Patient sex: F
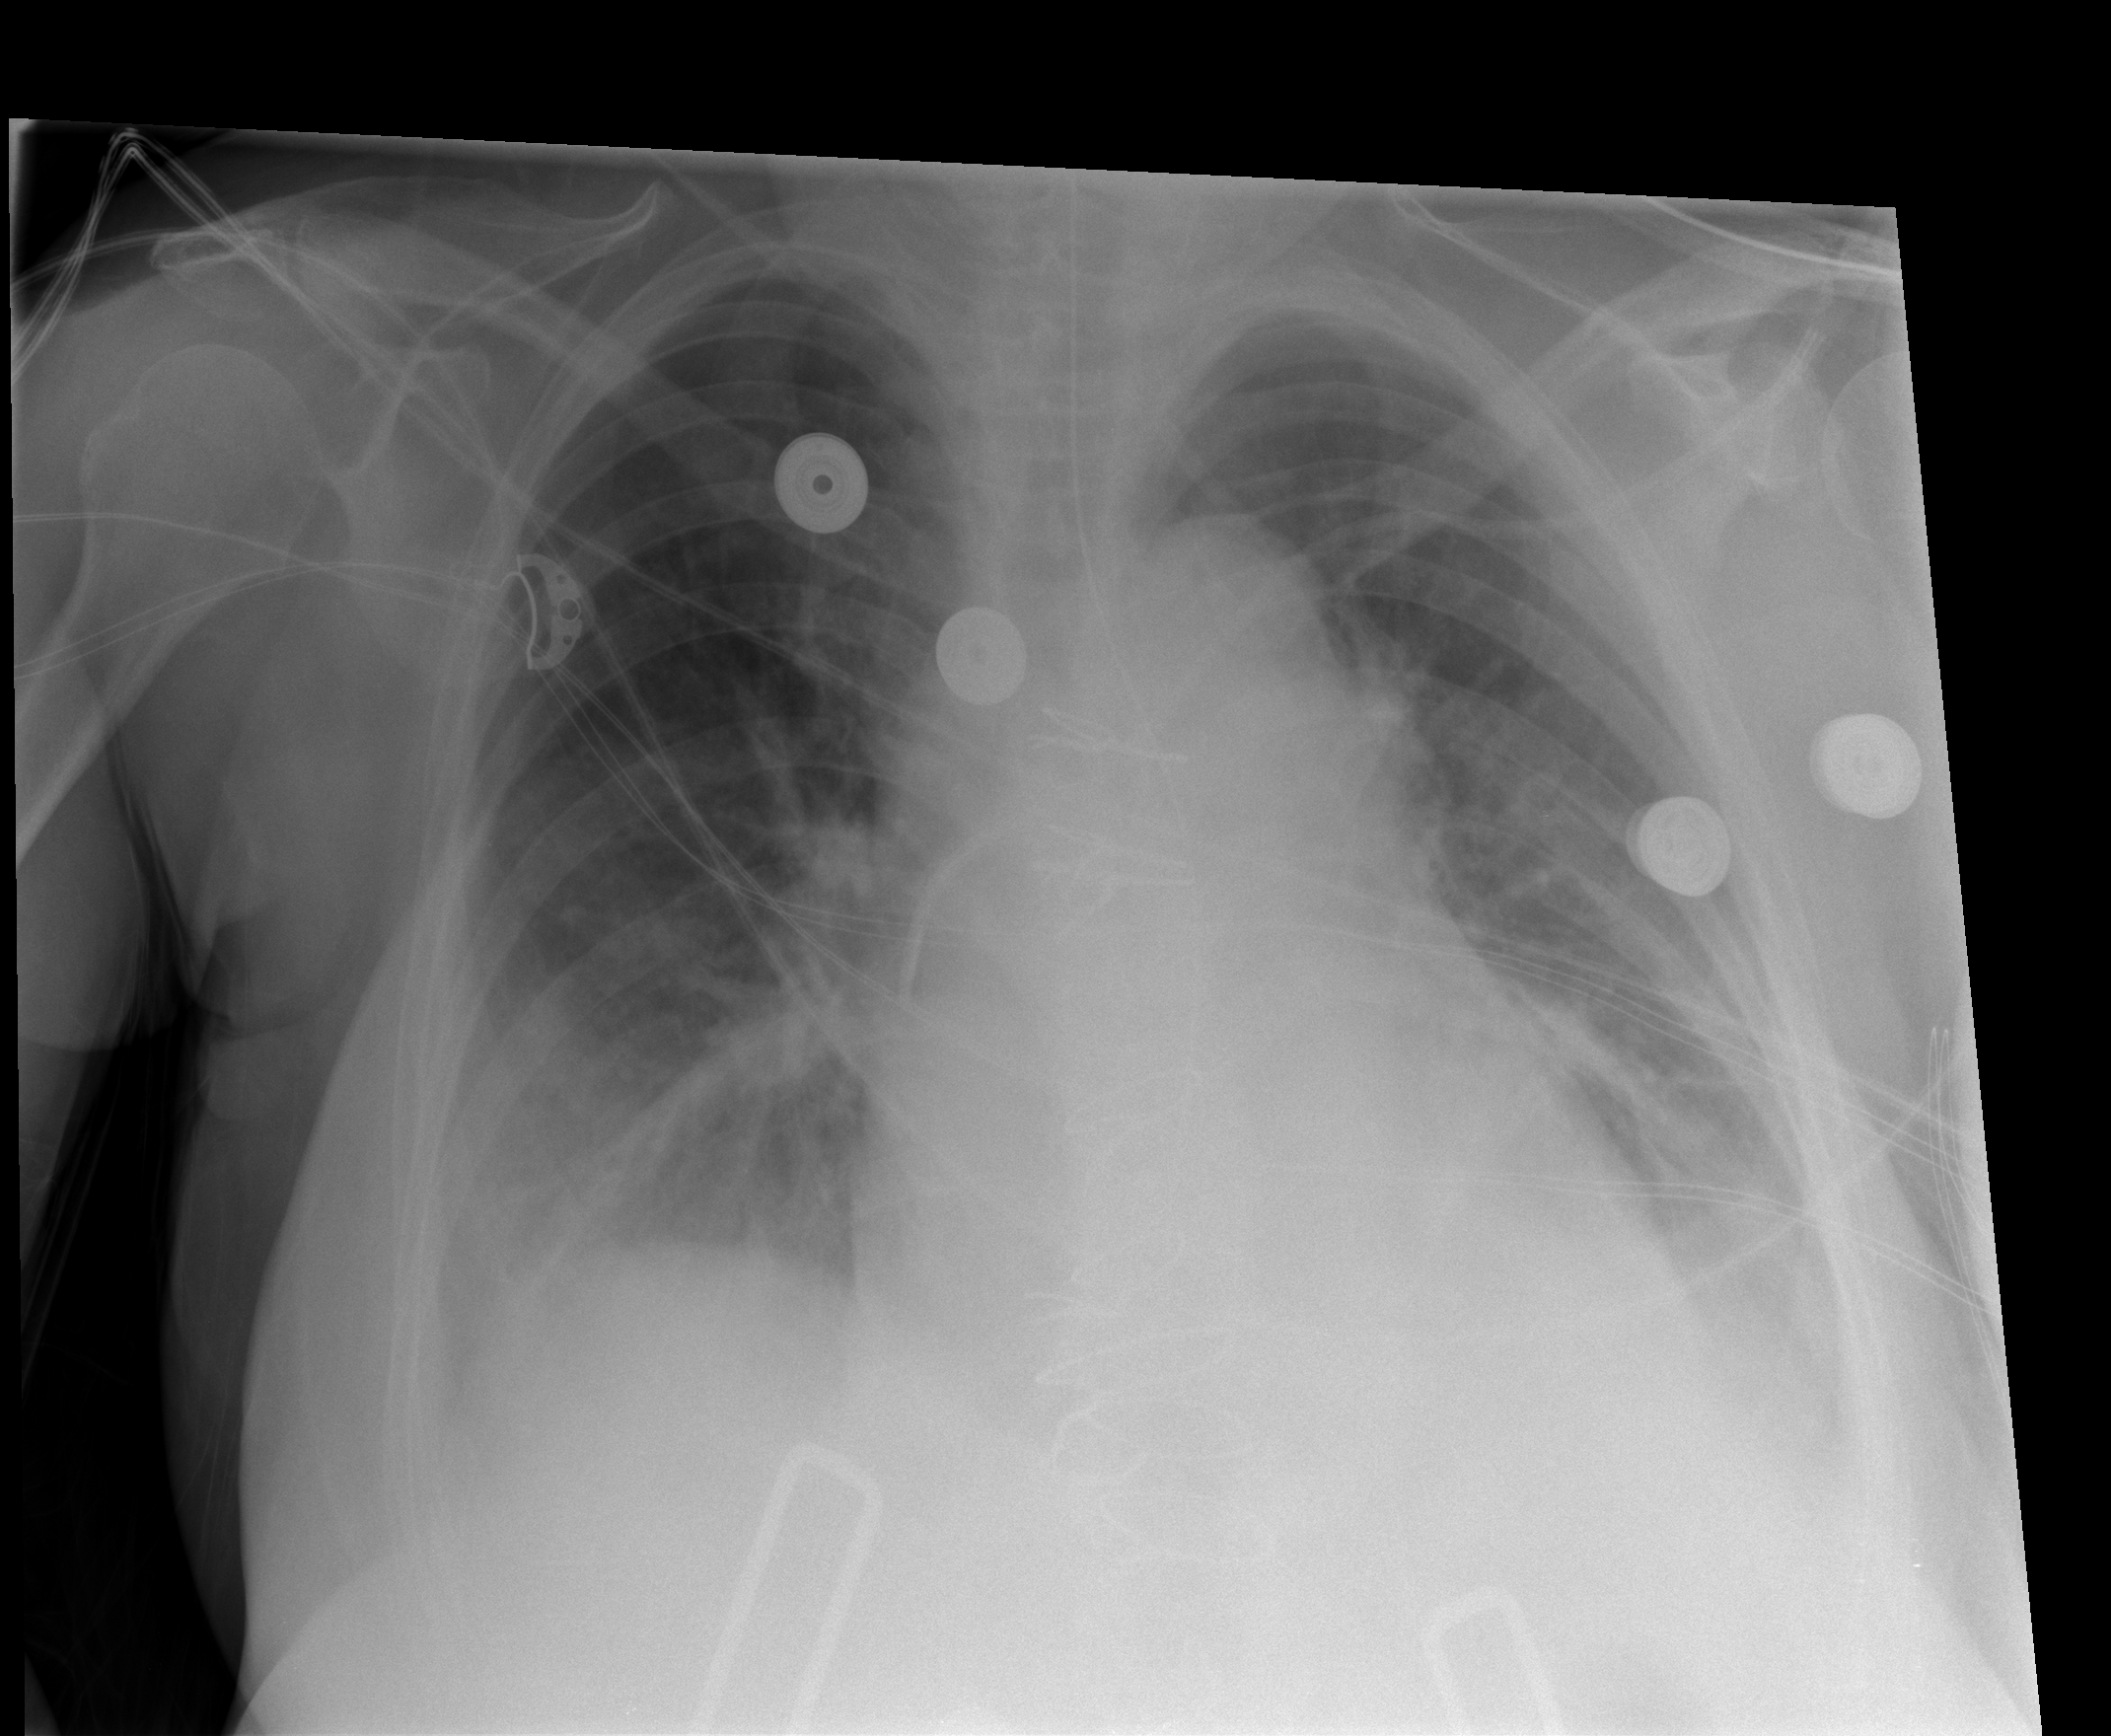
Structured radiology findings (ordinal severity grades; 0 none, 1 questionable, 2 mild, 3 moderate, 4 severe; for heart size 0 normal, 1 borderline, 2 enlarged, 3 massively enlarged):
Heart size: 2
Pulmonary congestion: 1
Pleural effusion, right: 1
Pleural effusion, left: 1
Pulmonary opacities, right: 0
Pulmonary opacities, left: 0
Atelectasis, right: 2
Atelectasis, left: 2